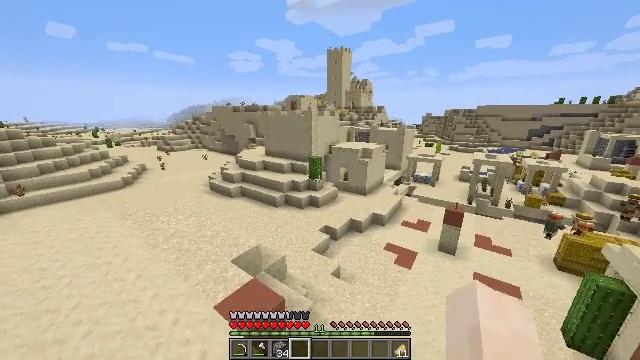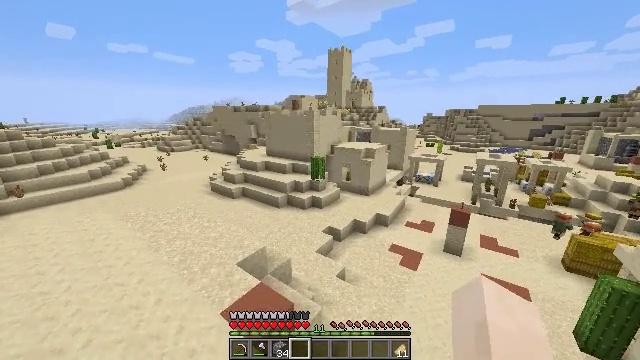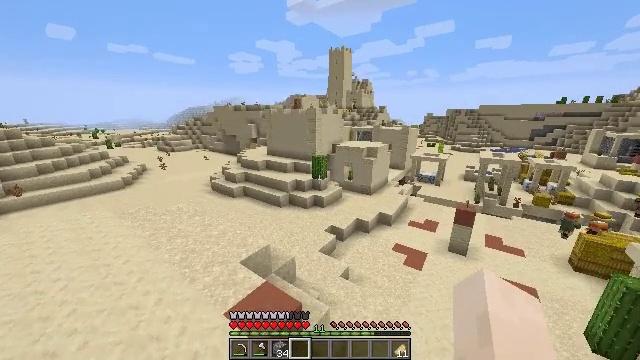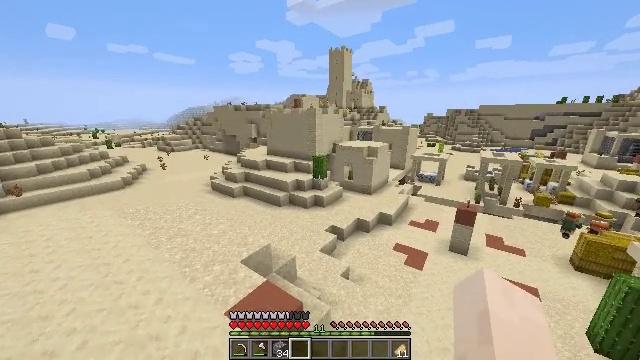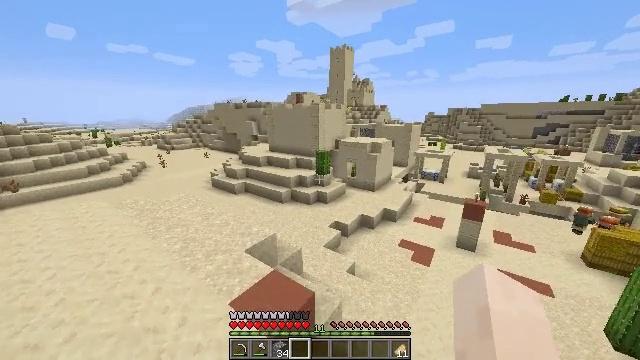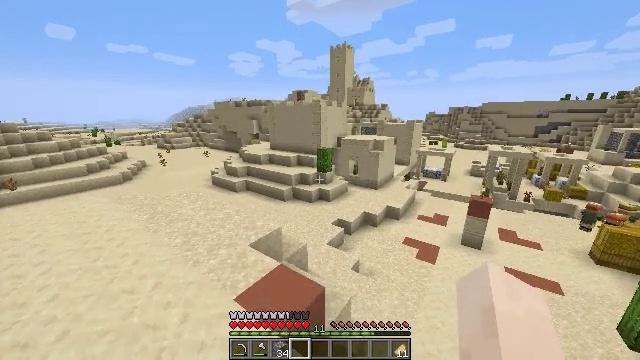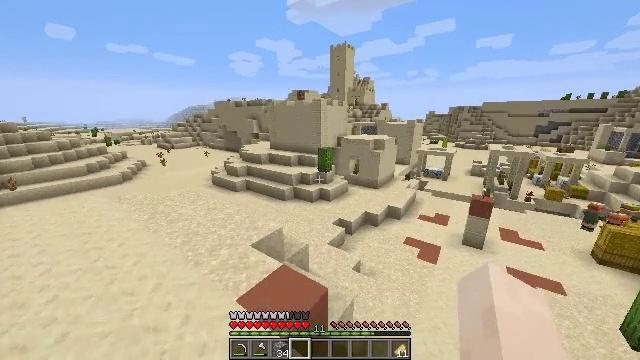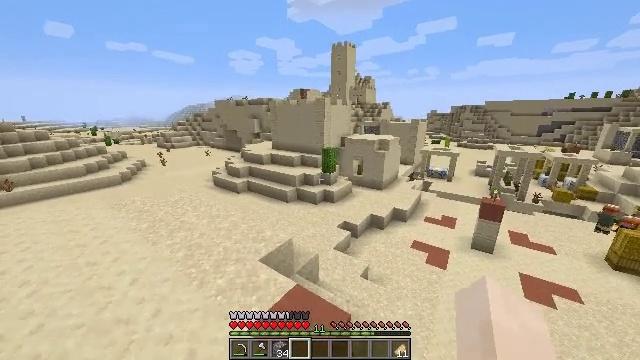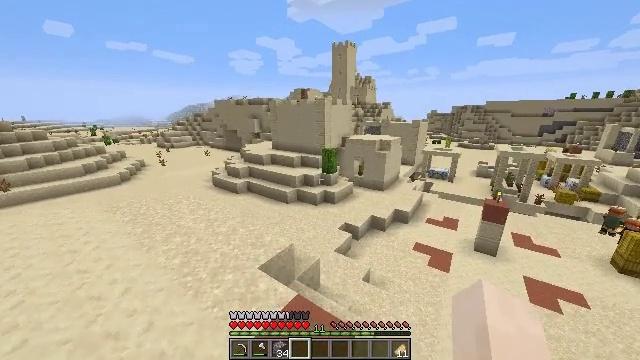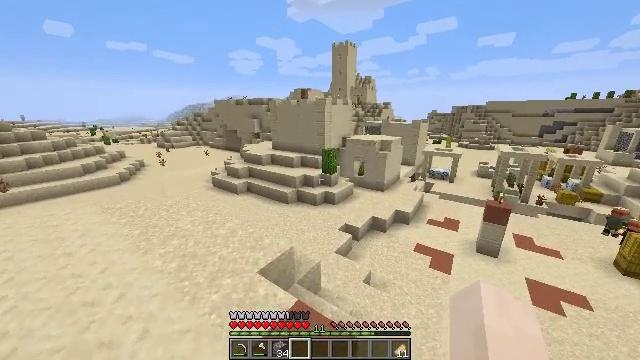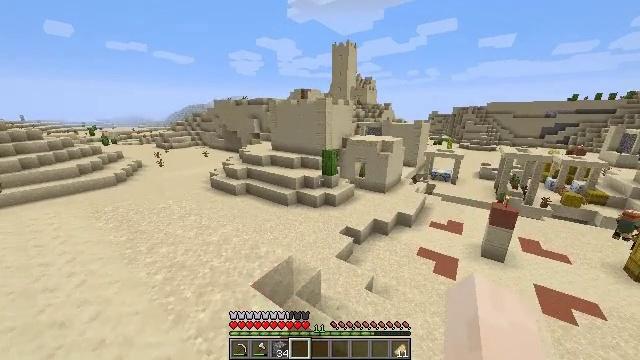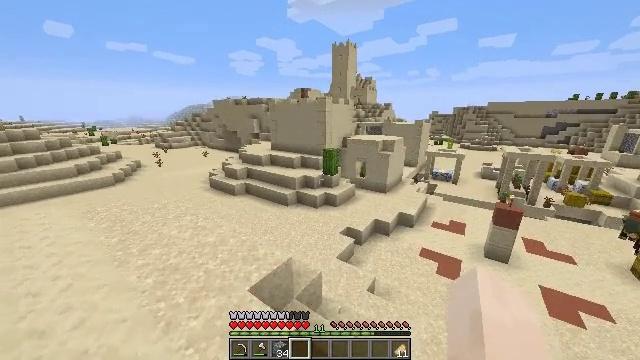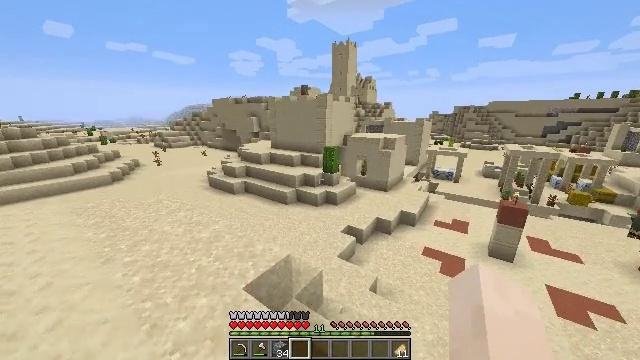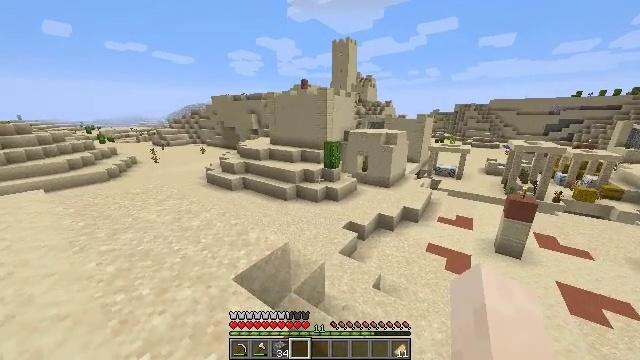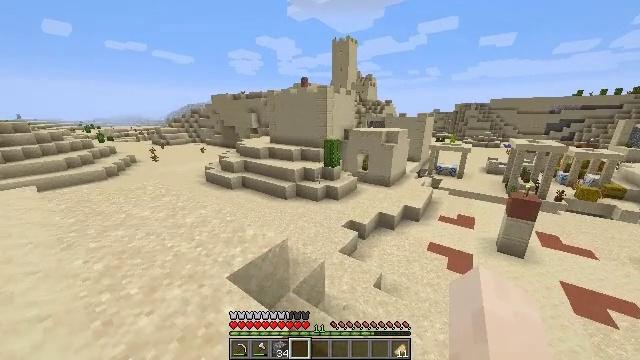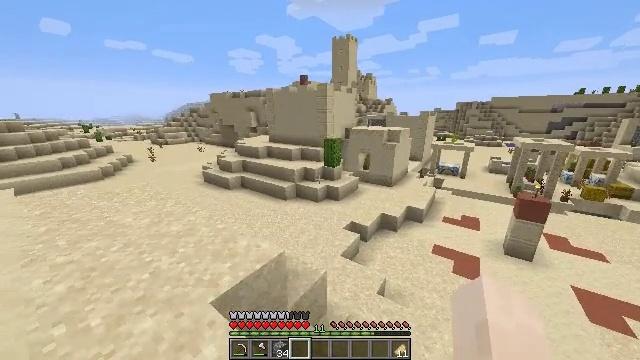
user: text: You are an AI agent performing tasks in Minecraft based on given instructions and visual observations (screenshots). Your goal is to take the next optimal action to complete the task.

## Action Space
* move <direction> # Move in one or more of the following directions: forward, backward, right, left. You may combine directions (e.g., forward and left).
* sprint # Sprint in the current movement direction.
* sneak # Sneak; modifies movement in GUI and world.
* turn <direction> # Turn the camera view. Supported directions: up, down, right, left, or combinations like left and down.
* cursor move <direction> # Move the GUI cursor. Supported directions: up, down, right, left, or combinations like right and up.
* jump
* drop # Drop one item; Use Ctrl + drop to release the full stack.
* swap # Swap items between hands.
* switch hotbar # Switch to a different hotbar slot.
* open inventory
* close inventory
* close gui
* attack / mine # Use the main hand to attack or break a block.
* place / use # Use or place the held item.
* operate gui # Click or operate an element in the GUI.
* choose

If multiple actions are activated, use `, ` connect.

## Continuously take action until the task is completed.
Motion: motion action
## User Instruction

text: Hold left click to mine smooth sandstone.
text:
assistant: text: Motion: move forward and move left, sprint
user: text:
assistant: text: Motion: move forward and move left, sprint
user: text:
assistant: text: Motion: move forward and move left, sprint
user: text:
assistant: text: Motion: move forward and move left, sprint
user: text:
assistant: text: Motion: move forward and move left, sprint
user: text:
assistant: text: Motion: move forward and move left, sprint
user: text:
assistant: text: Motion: move forward, sprint
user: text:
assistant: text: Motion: move forward, sprint
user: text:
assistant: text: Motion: move forward, sprint
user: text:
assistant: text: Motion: move forward, sprint
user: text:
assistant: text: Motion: move forward, sprint
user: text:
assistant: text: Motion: move forward, sprint
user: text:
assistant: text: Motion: move forward, sprint
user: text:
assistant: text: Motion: move forward, sprint
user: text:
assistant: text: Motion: move forward, sprint
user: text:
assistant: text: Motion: move forward, sprint
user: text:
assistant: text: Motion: move forward and move left, sprint
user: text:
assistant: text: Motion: move forward and move left, sprint
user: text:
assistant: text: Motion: move forward and move left, sprint
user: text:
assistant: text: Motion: move forward and move left, sprint
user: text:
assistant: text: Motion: move forward, sprint
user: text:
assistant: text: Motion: move forward, sprint
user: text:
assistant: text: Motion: move forward, sprint
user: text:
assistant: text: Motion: move forward, sprint
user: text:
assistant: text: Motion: move forward, sprint
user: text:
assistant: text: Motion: move forward, sprint
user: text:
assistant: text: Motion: move forward, sprint
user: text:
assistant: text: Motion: move forward, sprint
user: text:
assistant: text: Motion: move forward, sprint
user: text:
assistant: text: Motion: move forward, sprint